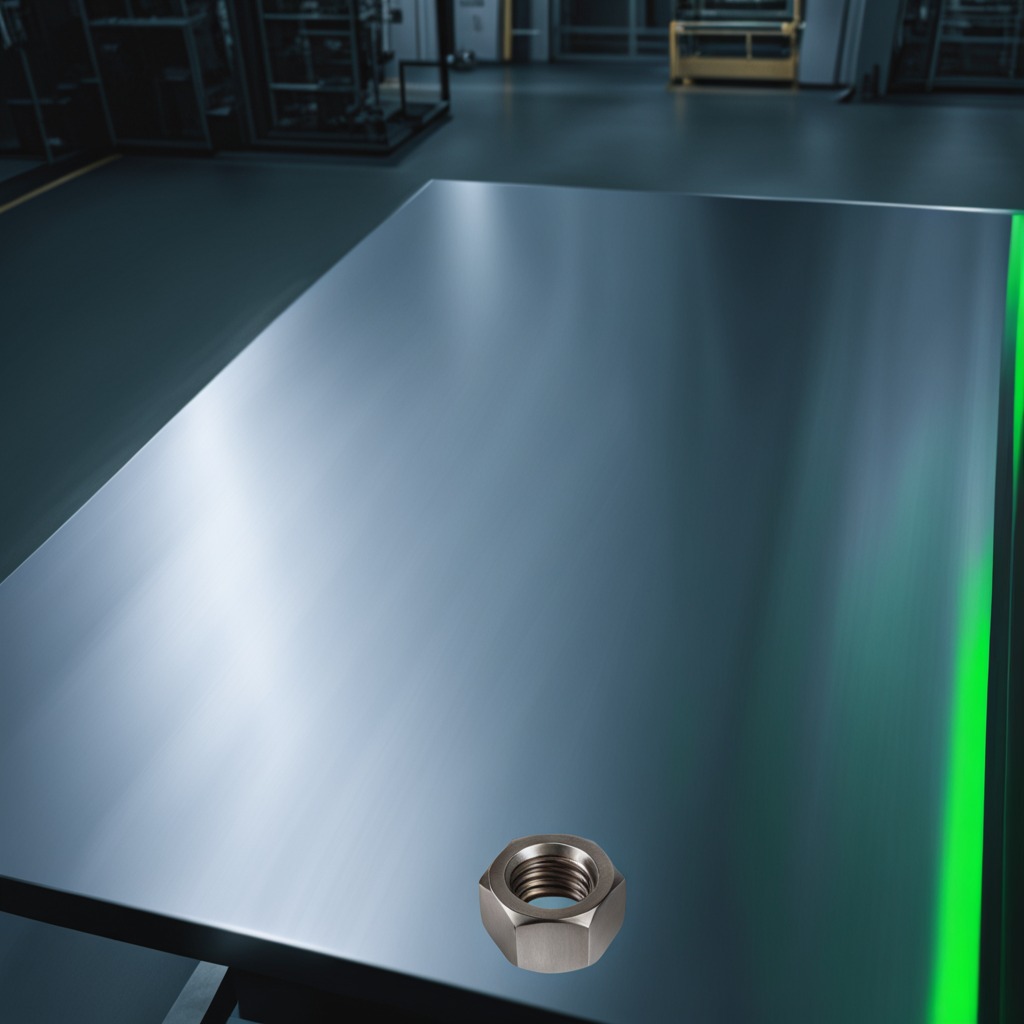
A metal nut is lying on a metal table in a machine shop under fluorescent lights.